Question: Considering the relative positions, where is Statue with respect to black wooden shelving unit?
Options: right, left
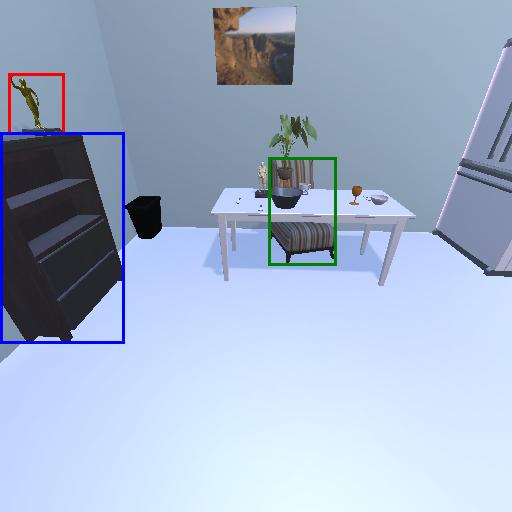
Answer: right